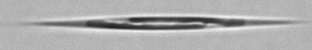
Label: Calciosolenia_brasiliensis